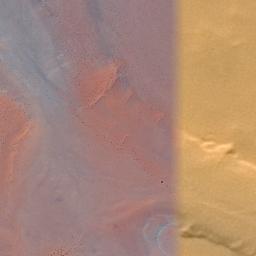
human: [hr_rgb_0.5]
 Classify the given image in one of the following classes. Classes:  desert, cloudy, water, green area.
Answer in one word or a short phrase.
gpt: desert